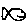
Label: fish